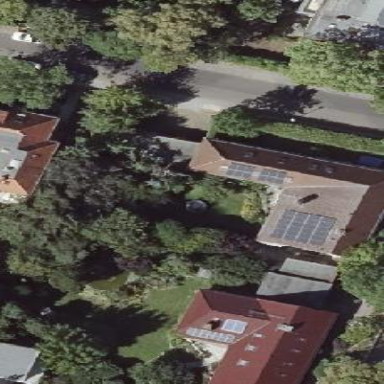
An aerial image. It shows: House with hipped roof.